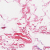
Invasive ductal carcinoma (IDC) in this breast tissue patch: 0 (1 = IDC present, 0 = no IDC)